七年级 · 代数
如果 $3^{m}=a, 27^{n}=b$, 那么 $3^{2 m+6 n}$ 的值为 $(\quad)$
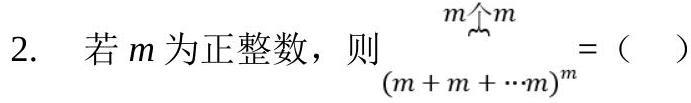
A. $a b$
B. $a^{2} b^{3}$
C. $a^{3} b^{2}$
D. $a^{2} b^{2}$

A. $2 m^{m}$
B. $m^{m^{2}}$
C. $m^{2 m}$
D. $m^{2+m}$
答案: D
解析: 解：原式 $=\left(3^{m}\right)^{2} \cdot 3^{6 n}$

$=\left(3^{m}\right)^{2} \cdot\left(27^{n}\right)^{2}$

$=a^{2} b^{2}$.